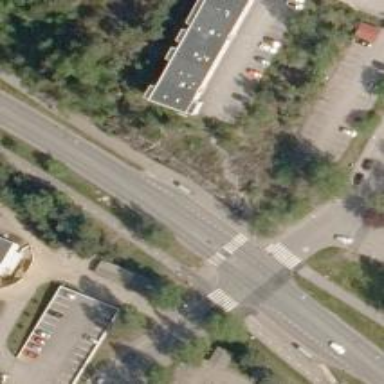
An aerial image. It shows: Cycleway crossing with asphalt surface.